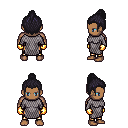
a pixel art fantasy rpg character, male body template, human, dark skin, chain mail, gold greaves, raven short topknot hairstyle, gold gloves, four views (front, back, left, right), 2x2 character sprite sheet, small pixel art, hard edges, no anti-aliasing